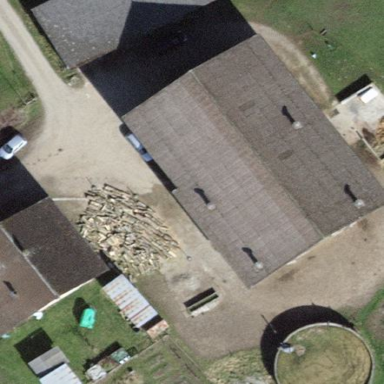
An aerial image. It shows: Farmyard area.